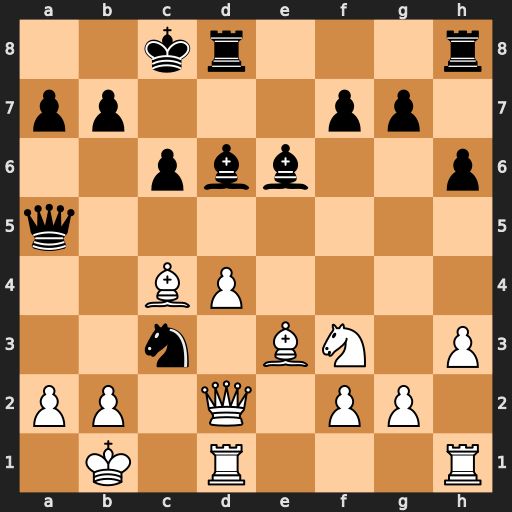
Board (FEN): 2kr3r/pp3pp1/2pbb2p/q7/2BP4/2n1BN1P/PP1Q1PP1/1K1R3R
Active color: w
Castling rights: -
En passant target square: -
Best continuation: Qxc3 Qxc3 Bxe6+ fxe6 bxc3